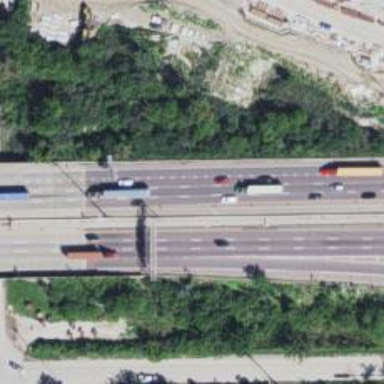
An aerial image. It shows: Motorway junction.